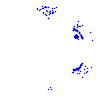
Particle: kaon